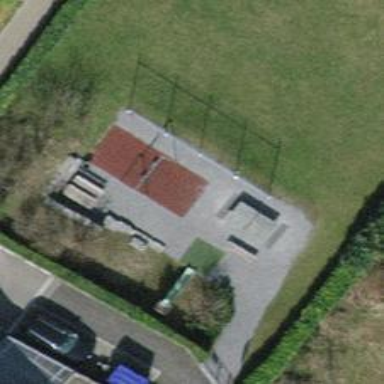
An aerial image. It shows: Playground area for leisure activities on the land.